Question: Like on the pic, there is second column header and two subheaders under it ?

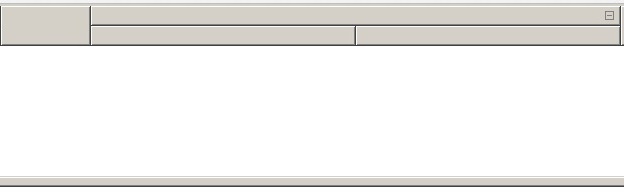
Answer: For a complete example look at this link this should give you a full working example of what you can do
<URL>
try something like this
The order in which you add values to the array dictates the column they appear under so think of your sub item headings as <URL> etc.
Here's a code sample:
//In this example an array of three items is added to a three column listview
string[] saLvwItem = new string[2];
'''
foreach (string wholeitem in listofitems)
{
saLvwItem[0] = "Status Message";
saLvwItem[1] = wholeitem;
ListViewItem lvi = new ListViewItem(saLvwItem);
lvwMyListView.Items.Add(lvi);
}
'''
To add SubItems you could also do something like this
'''
lvwMyListView.Items[0].SubItems.Add("John Smith");
'''